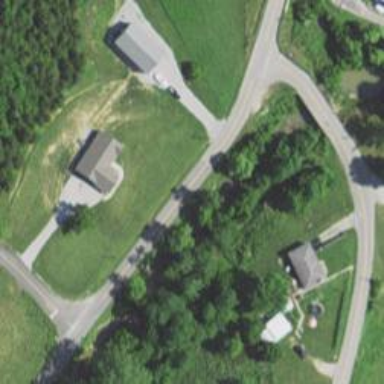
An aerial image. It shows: Driveway.